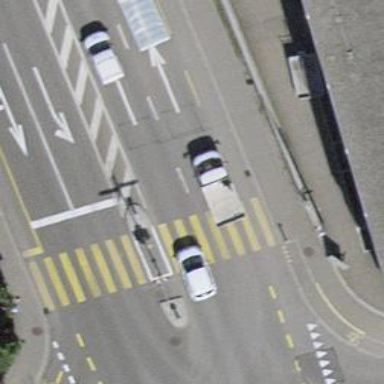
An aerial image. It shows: Secondary road with asphalt surface. The road has separate sidewalk and cycle lane on both sides.